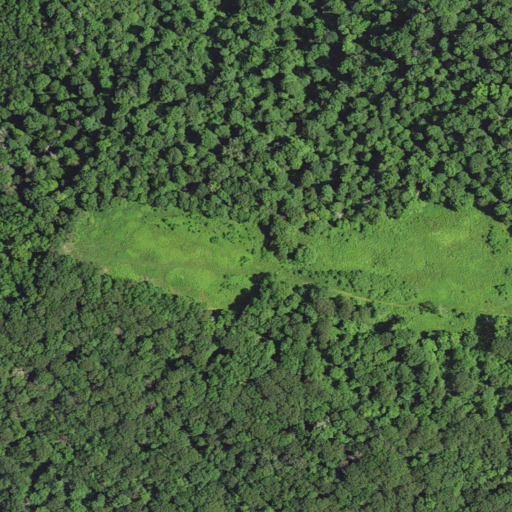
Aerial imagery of mountain in West Virginia named Rich Knob containing only deciduous forest